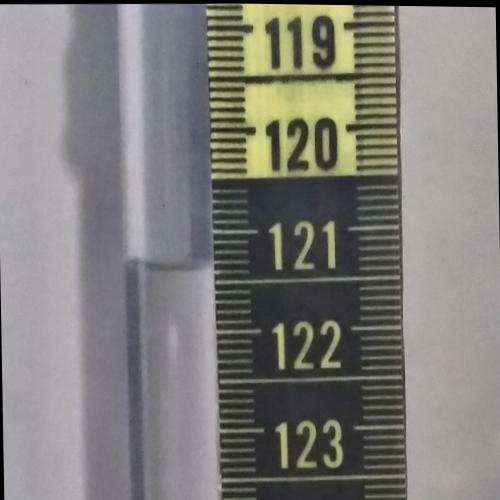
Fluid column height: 121.4 cm